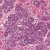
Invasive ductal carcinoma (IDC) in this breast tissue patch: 0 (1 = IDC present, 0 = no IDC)